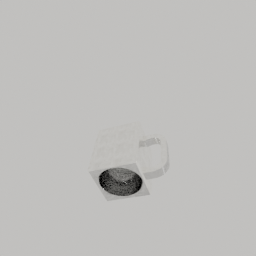
Label: tools